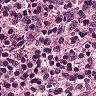
Metastatic tissue present: yes